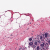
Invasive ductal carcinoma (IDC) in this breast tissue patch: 0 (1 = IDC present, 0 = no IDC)